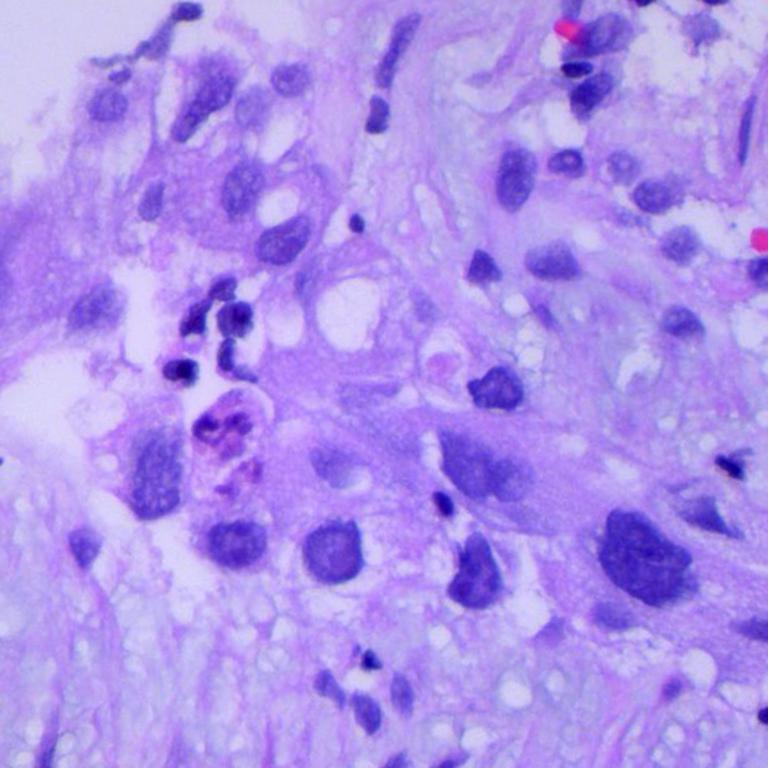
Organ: lung
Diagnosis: adenocarcinomas